Question: I have a hint ("Name") and the underline covers the length of the hint, but when I start typing the underline doesn't follow the length of what I'm typing if it's shorter than the hint. I was wondering if there was a way to change the length of the underline?
<URL>[
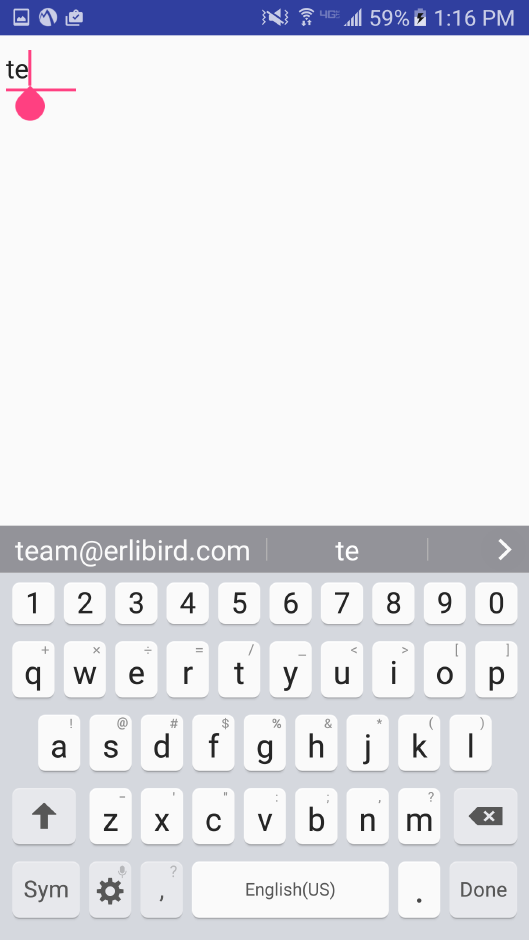
Answer: This code should make what you want:
'''
final EditText editText = (EditText) findViewById(R.id.edit_query);
final CharSequence rememberHint = editText.getHint();
editText.setOnFocusChangeListener(new View.OnFocusChangeListener() {
@Override
public void onFocusChange(View view, boolean b) {
if (!b && TextUtils.isEmpty(editText.getText())) {
editText.setHint(rememberHint);
} else {
editText.setHint("");
}
}
});
'''
I use a hack, so, when we focus on our edittext, or unfocus it, but it's not empty, we clear hint from it, and then, when we unfocus it and it's empty, we place hint back.
Also you can add text watcher to return hint on its place, when you cleared all text, but no unfocus from it:
'''
editText.addTextChangedListener(new TextWatcher() {
@Override
public void beforeTextChanged(CharSequence charSequence, int i, int i1, int i2) {}
@Override
public void onTextChanged(CharSequence charSequence, int i, int i1, int i2) {}
@Override
public void afterTextChanged(Editable editable) {
if (editable.length() != 0) {
editText.setHint("");
} else {
editText.setHint(rememberHint);
}
}
});
'''
This addition to answer will provide more default behavior from user perspective.